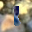
Label: 1